Brain MRI, t2w sequence, axial 2D slice.
Patient: age 25, sex F, weight 78 kg, height 1.78 m
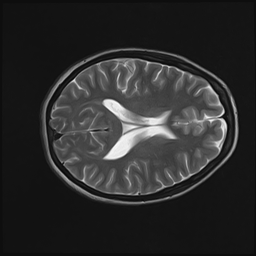